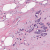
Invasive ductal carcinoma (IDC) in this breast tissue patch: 0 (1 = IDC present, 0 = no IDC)